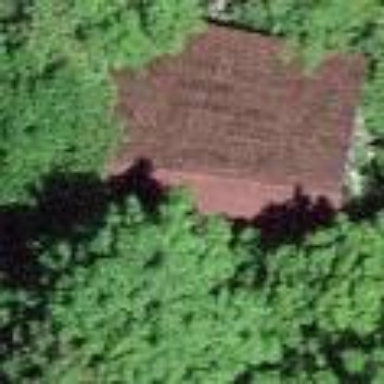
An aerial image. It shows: Cabin.